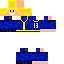
A male human skin with medium skin, wearing blonde long hair dressed in a blue hoodie and black pants, featuring a closed mouth.